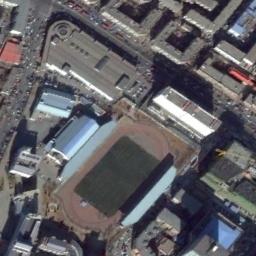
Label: stadium